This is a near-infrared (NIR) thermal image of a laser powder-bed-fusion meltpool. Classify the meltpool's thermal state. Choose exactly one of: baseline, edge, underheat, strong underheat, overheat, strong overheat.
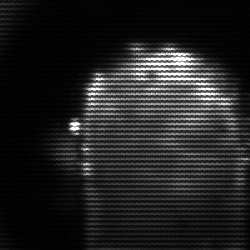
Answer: baseline